Field crop: tomato
Growth stage: 2
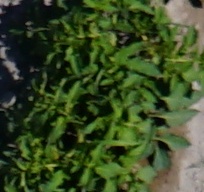
Species: tomato